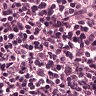
Metastatic tissue present: no